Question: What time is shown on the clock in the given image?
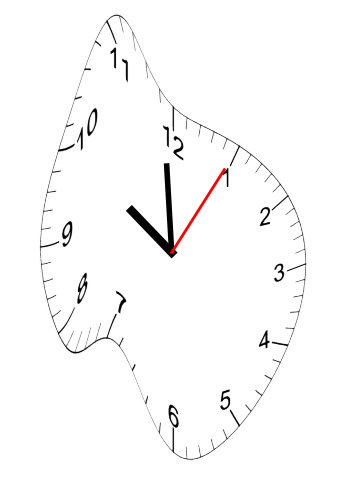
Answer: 09:59:05